Interaction volume radius: 5 \u00c5
Interaction volume height: 45 \u00c5
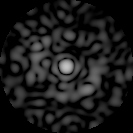
Disorder parameter: 0.8423